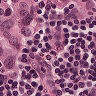
Metastatic tissue present: yes